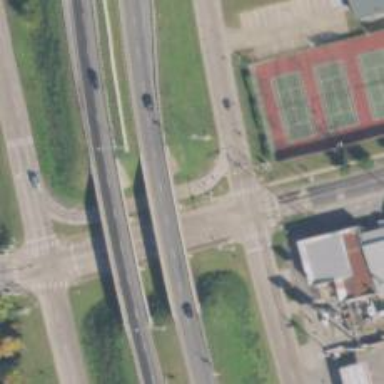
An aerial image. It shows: Secondary link road.